Question: I'm having a problem whit my script here and I don't understand why.
After testing a lot I understood that the main problem is the Ajax-request. Also I have been using the Ajax-request in another version of my script... Back then the changing of my content went very well... But now I wanted to enable the back-button so I asked <URL>
now this below is the result:
now the changing of the url works and the old-content is fading out but the new-content (from the request) isn't updating...
: its's like not even sending the request...
Could someone please tell me why??
Thank you in advanced
And sorry for my bad English.
JavaScript:
'''
$(function () {
var newHash = "",
$content = $("#content"),
$el;
$('ul li a').click(function () {
window.location.hash = $(this).attr("href");
return false;
});
$(window).bind('hashchange', function () {
newHash = window.location.hash.substring(1);
url=$(this).attr("href");
if (newHash) {
$content
.fadeOut(200, function () {
// url=url.replace('#','');
$('#loading').css('visibility', 'visible'); //show the rotating gif animation
$.ajax({
type: "POST",
url: "load_page.php",
data: 'page' + url,
success: function (msg) {
if (parseInt(msg) != 0) //if no errors
{
$('#content').html(msg); //load the returned html into pageContet
}
$('#loading').css('visibility', 'hidden'); //and hide the rotating gif
}
});
$('ul li a').removeClass("current");
$("'ul li a'[href='" + newHash + "']").addClass("current");
});
};
});
$(window).trigger('hashchange');
});
'''
PHP:
'''
<?php
if(empty($_POST['page'])) die("0");
$page = $_POST['page'];
// validate it as alphanumeric before reading the filesystem
if (preg_match('/^[a-z0-9]+$/i', $_POST['page']) && file_exists('article/'.$page.'.html')) {
echo file_get_contents('article/'.$page.'.html');
}
else echo 'There is no such page!';
?>
'''
In the firebug-plugin I get this:
Error: Syntax error, unrecognized expression: 'ul li a[href='anmeldung']
 does this meens the URL was empty?
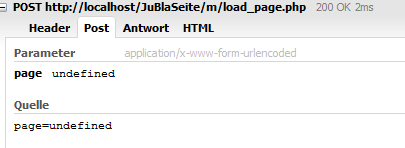
Answer: '''
$(function() {
var newHash = "",
$content = $("#content");
$('ul li a').click(function() {
window.location.hash = $(this).attr("href");
return false;
});
$(window).bind('hashchange', function(){
newHash = window.location.hash.substring(1);
url=newHash
if (newHash) {
$content
.fadeOut(200, function() {
url=url.replace('#','');
$('#loading').css('visibility','visible'); //show the rotating gif animation
$.ajax({
type: "POST",
url: "load_page.php",
data: 'page='+url,
success: function(msg){
if(parseInt(msg)!=0) //if no errors
{
$content.fadeIn(200, function() {
$('#content').html(msg);}); //load the returned html into pageContet
} $('#loading').css('visibility','hidden');//and hide the rotating gif
}
});
$('ul li a').removeClass("current");
$('ul li a[href="' + newHash + '"]').addClass('current');
});
};
});
$(window).trigger('hashchange');
});
'''
Ahhh I found the Error
the problem was that I set url to late...
Thanks every person - robot who looked and helped me solve this ^^